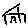
Label: house